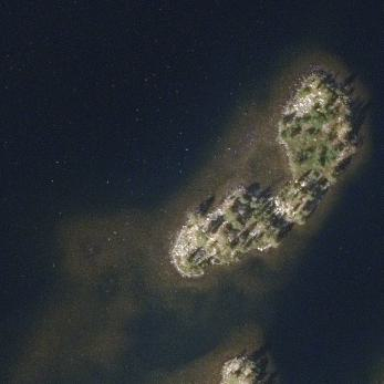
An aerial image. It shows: Islet.